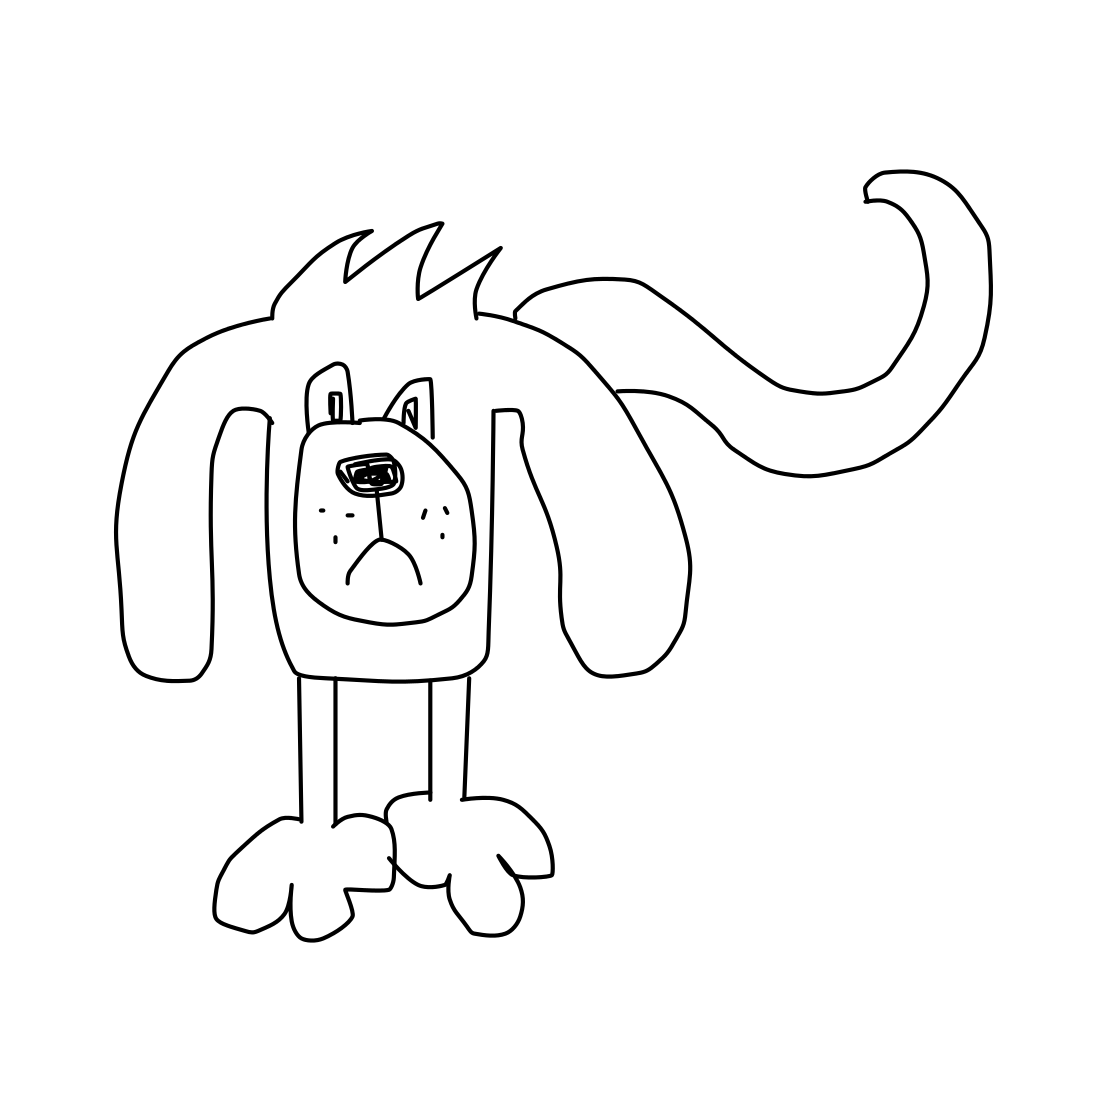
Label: dog